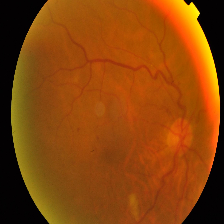
Diabetic retinopathy grade: Proliferative DR